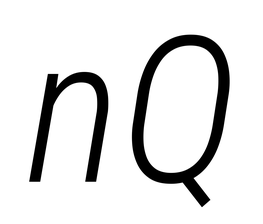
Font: Roboto-Italic_Condensed_Light_Italic